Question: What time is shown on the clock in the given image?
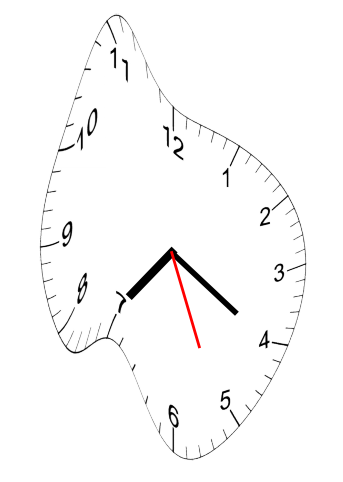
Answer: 07:20:26